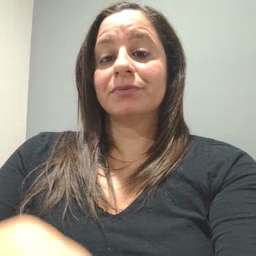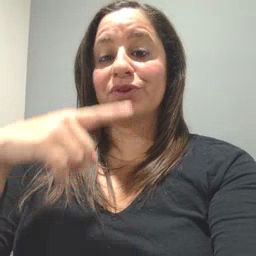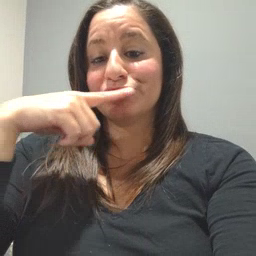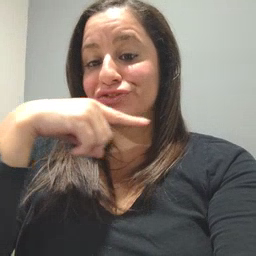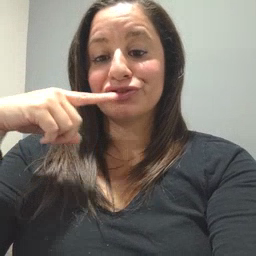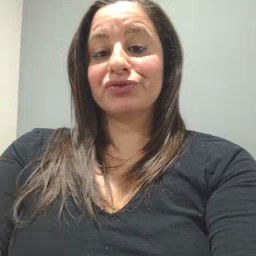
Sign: toothbrush